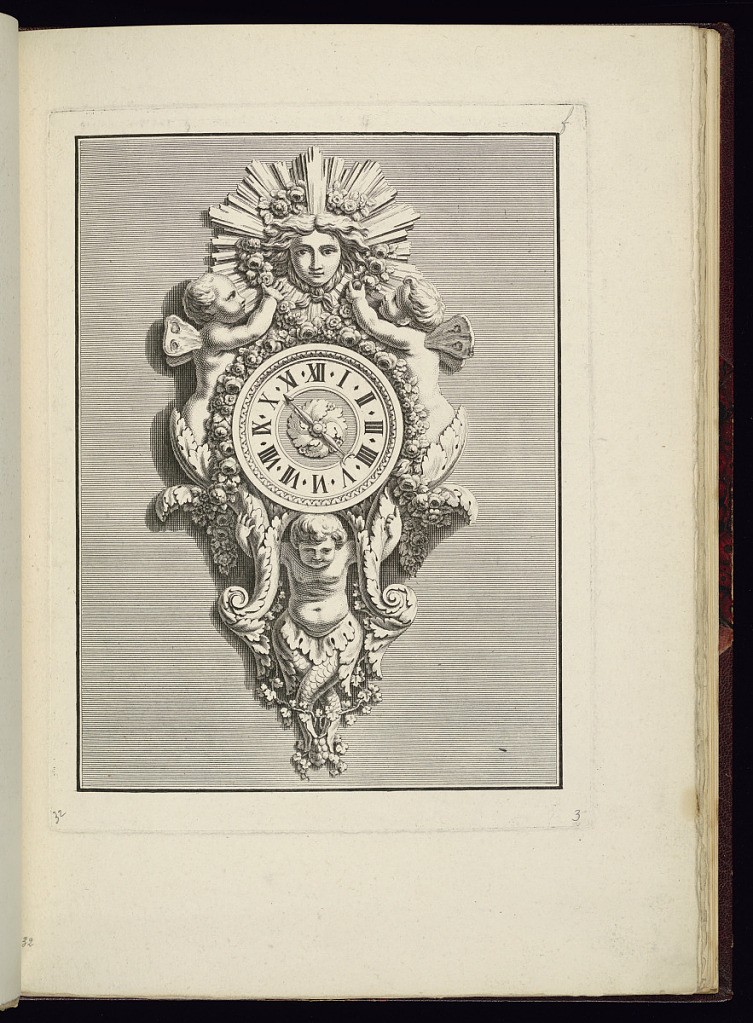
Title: Wall Clock (Cartel) Design
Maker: Jean François Forty, active 1775 – 1790
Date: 1775–94
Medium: Etching and engraving on paper
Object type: Print
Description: Design for a wall clock (cartel) before lettering incorporating a round clockface with a central rosette and roman numerals, topped with the head of Apollo framed by sun rays and festoons of flowers. Flanked by winged putti, with scrolling leaves (rinceaux), and foliate branches.